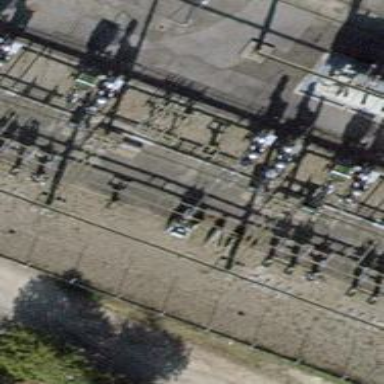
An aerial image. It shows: Endpoint of substation.